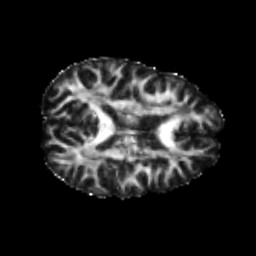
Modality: FA
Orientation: axial
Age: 25
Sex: female
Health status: healthy
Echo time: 0.074 s